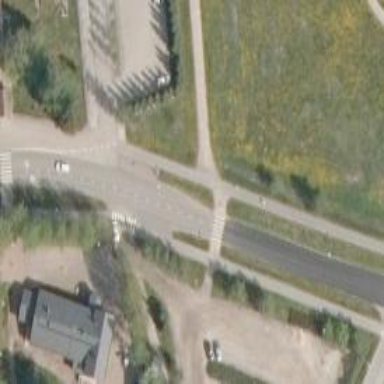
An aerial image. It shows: Asphalt cycleway track.